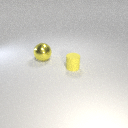
large yellow metal sphere to the left of small yellow rubber cylinder